Interaction volume radius: 5 \u00c5
Interaction volume height: 20 \u00c5
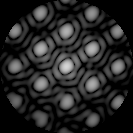
Disorder parameter: 0.03812